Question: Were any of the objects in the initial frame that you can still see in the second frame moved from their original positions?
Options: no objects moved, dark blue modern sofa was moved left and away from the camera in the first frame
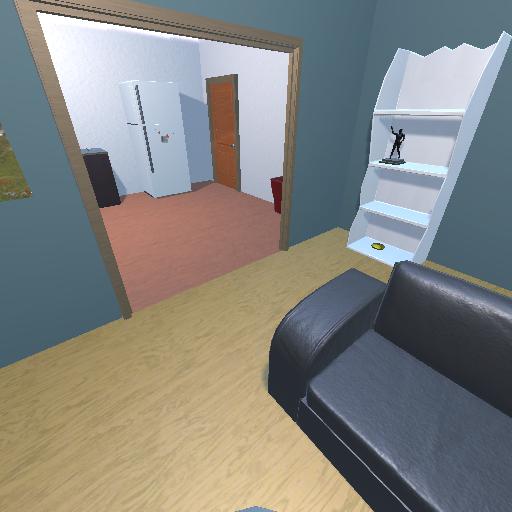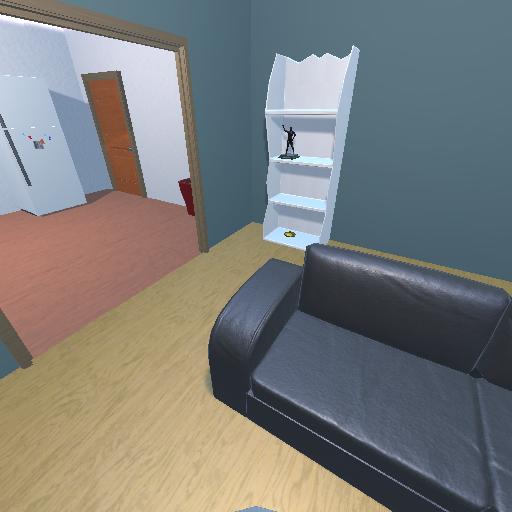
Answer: no objects moved